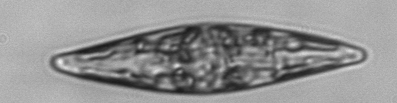
Label: Pleurosigma